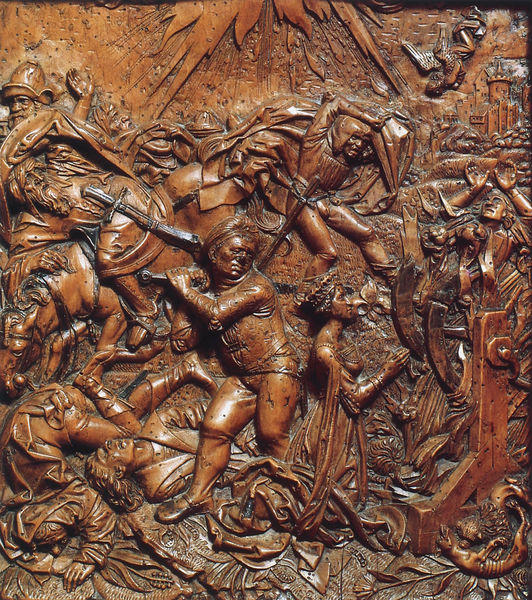
Titel: Das Martyrium der hl. Katharina
Institution: Düsseldorf, Kunstmuseum
Schlagwörter: feuer, kampf, menschen, holz, männer, hund, tiere, tod, sonne, brunnen, pferd, pferde, engel, relief, angst, krieg, schlacht, fight, hands, men, soldaten, sword, painting, woman, balken, wooden, burg, schwert, tote, wood, fegefeuer, angel, man, roman, stone, sun, death, helmet, armbrust, castle, dogs, battle, boots, sculpture, rome, war, horse, fire, shield, carving, pray, praying, killing, queen, corpse, corpses, drops, martyrdom, rack, kireg, freeze, revelations, worrior, coprses